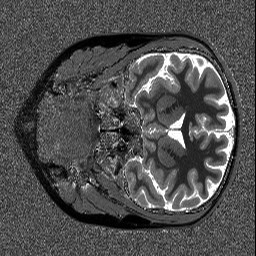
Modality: T1map
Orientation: coronal
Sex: female